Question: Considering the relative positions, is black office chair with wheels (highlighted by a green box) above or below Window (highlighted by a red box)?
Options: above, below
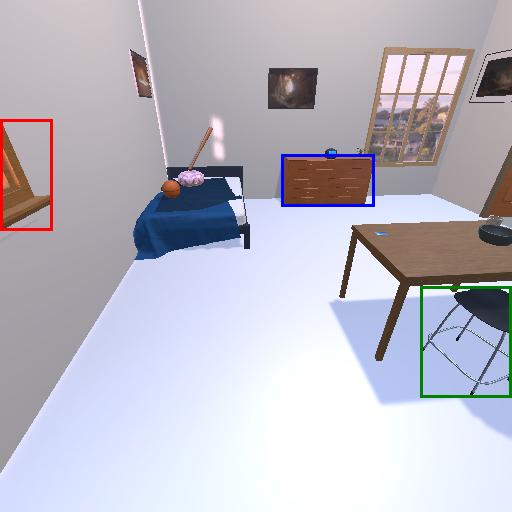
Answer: above